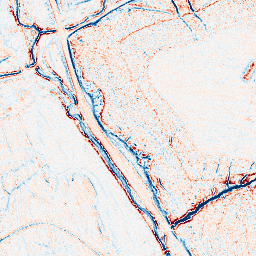
Category: edge_preserving
Decomposition family: anisotropic_diffusion
Decomposition parameters: iterations: 20
kappa: 100
gamma: 0.05
Upsampling method: cubic_catmull_rom
Upsampling parameters: scale: 4
Upsampling scale: 4